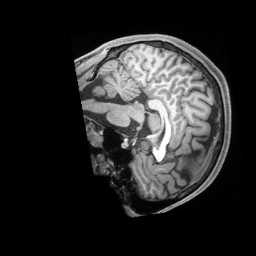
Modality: T1w
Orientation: sagittal
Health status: healthy
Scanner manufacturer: siemens
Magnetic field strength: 3 T
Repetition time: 2.4 s
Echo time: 0.00201 s